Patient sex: M
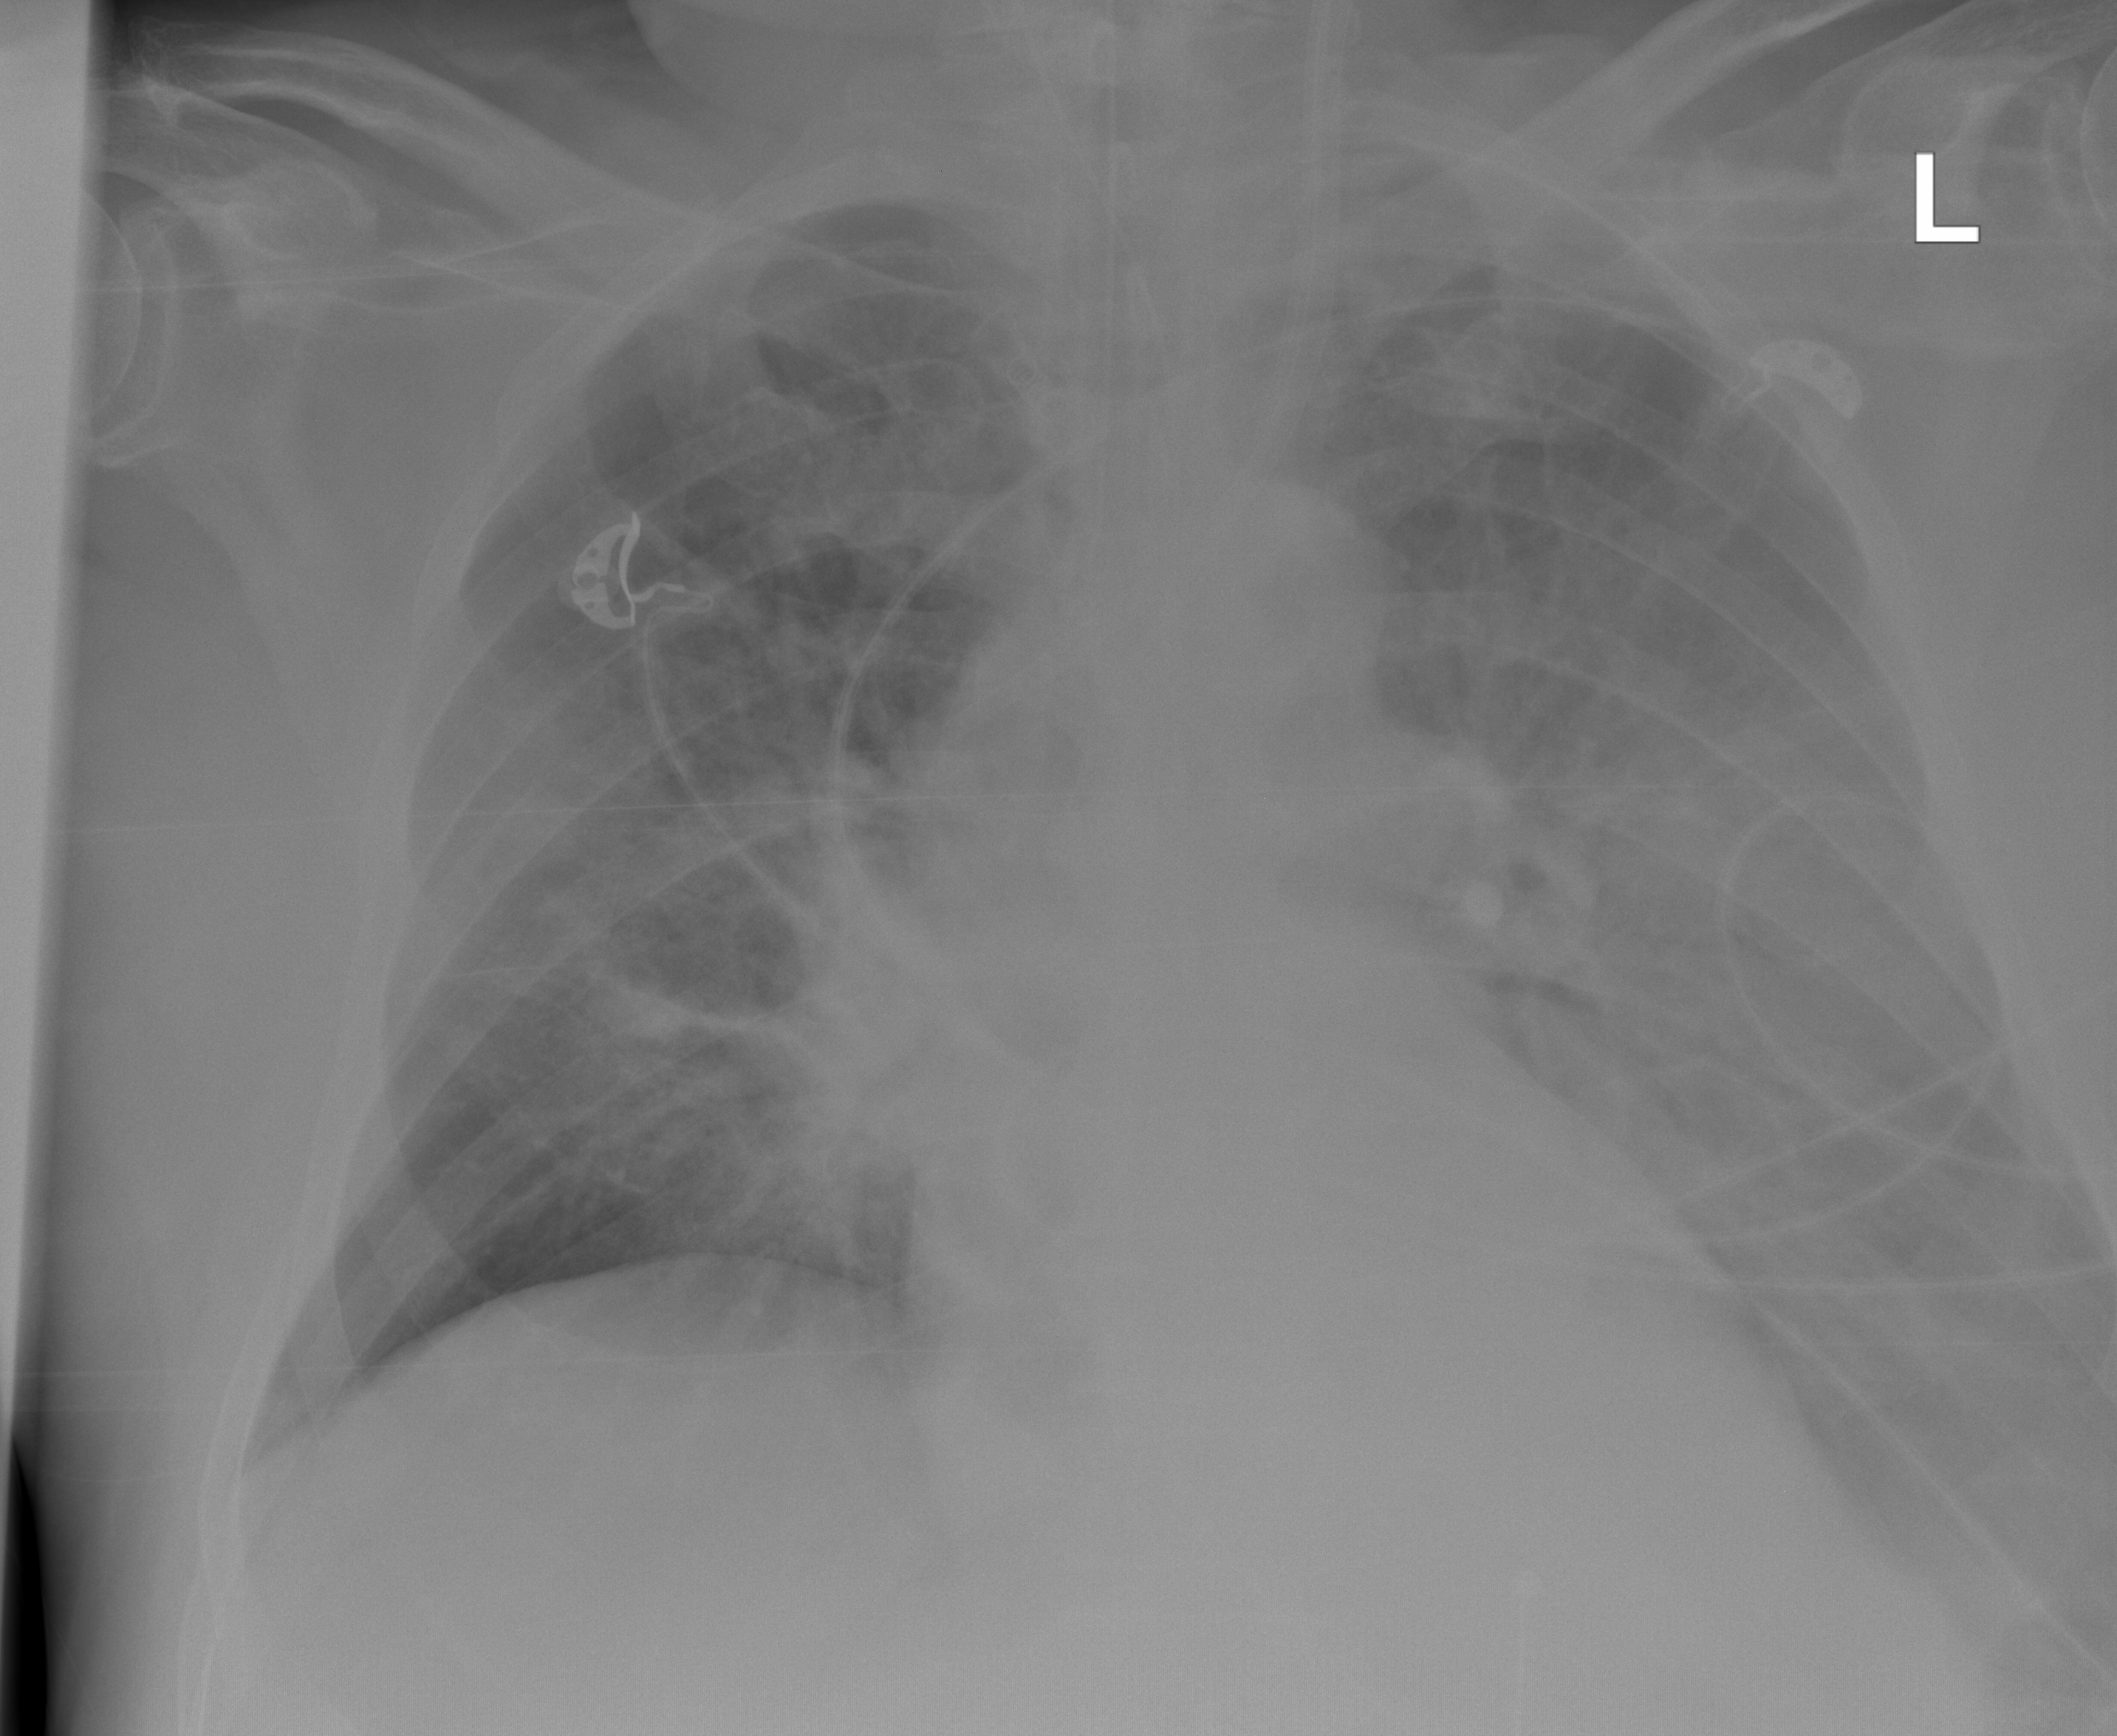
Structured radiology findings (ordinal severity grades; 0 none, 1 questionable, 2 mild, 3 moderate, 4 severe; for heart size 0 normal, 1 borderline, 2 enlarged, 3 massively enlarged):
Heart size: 0
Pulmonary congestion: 2
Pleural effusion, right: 0
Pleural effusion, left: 1
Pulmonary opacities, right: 3
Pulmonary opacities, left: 2
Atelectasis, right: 3
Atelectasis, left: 3